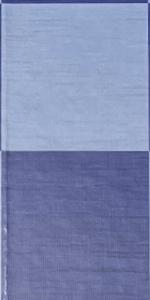
Label: Empty